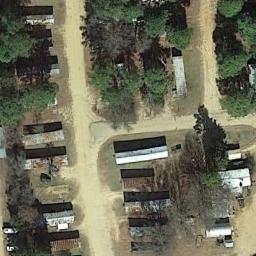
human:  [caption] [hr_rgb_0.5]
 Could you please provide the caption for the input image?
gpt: There are many trees in the mobile home park .

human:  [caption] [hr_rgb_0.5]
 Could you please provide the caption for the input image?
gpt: The mobile home park has some neatly arranged mobile homes and trees and some roads go through the mobile home park .

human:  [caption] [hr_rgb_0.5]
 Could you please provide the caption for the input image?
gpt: There are about a dozen mobile homes on one side of the road .

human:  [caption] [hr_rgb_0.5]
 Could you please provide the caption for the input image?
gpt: The mobile home park is on the grass next to some trees and road .

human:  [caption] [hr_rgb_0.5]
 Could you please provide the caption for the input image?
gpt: There are some buildings and green trees in the mobile home park .